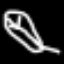
Label: leaf